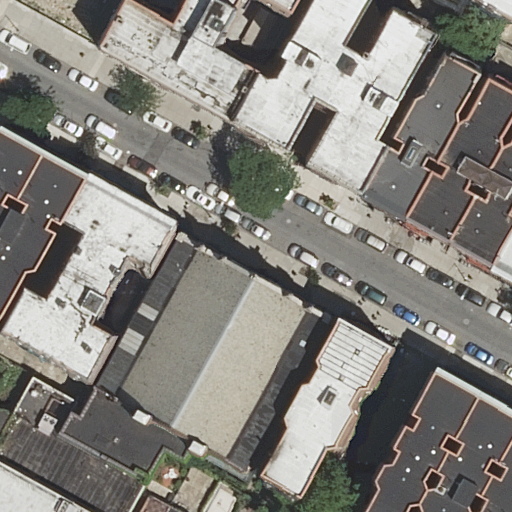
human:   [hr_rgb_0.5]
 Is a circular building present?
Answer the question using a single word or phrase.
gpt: no

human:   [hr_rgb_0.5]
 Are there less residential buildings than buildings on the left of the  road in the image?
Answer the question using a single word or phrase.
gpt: no

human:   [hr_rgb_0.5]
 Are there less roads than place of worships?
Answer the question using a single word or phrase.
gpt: no

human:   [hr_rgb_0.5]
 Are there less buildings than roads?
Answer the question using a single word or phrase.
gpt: no

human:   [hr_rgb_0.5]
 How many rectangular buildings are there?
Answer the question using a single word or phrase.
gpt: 9

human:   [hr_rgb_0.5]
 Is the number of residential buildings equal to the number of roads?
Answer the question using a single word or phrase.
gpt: no

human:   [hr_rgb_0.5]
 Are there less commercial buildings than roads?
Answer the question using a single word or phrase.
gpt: yes

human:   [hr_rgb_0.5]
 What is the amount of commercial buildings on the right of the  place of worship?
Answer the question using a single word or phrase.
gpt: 0

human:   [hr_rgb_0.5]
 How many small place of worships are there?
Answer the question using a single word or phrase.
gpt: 0

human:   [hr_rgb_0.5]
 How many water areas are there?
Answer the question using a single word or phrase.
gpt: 0

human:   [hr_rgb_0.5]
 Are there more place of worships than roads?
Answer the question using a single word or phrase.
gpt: no

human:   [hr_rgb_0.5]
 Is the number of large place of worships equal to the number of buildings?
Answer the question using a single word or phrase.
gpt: no

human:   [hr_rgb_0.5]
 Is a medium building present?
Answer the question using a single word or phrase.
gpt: yes

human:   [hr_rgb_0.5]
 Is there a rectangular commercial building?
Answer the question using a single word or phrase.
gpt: no

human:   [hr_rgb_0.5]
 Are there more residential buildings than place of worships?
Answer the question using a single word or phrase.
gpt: yes

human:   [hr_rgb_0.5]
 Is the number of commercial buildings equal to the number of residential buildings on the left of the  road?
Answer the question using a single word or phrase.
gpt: no

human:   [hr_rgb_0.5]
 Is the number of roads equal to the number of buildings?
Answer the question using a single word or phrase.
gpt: no

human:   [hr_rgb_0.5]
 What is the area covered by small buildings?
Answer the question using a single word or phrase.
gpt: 345m2

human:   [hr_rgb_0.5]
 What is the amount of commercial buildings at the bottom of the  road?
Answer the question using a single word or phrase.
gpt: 0

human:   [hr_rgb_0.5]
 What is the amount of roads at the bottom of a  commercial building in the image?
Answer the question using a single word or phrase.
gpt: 0

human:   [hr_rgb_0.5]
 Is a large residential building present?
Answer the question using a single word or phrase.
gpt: yes

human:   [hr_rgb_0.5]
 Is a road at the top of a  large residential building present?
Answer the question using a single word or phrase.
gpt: yes

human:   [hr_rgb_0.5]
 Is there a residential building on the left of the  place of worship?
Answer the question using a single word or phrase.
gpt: yes

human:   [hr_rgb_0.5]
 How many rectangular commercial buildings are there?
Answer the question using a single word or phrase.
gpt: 0

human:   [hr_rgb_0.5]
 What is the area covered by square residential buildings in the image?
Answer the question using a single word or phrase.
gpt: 0m2

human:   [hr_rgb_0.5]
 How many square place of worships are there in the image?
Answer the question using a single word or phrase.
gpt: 0

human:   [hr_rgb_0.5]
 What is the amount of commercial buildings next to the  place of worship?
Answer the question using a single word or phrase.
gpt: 0

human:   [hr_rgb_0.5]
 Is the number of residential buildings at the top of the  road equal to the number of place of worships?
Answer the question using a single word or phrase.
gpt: no

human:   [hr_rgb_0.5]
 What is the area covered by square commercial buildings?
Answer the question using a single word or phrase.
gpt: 0m2

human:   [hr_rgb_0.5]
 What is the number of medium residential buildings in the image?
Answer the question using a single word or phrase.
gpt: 8

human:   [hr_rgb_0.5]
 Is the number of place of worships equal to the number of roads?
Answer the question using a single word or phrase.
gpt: yes

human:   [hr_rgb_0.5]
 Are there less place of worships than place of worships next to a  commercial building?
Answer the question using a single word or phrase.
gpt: no

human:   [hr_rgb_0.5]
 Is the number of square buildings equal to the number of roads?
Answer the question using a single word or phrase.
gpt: no

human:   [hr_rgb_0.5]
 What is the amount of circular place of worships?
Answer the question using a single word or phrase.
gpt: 0

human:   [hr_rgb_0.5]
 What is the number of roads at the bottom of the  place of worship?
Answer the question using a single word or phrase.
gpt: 0

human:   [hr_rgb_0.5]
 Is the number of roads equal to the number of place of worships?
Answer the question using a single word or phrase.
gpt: yes